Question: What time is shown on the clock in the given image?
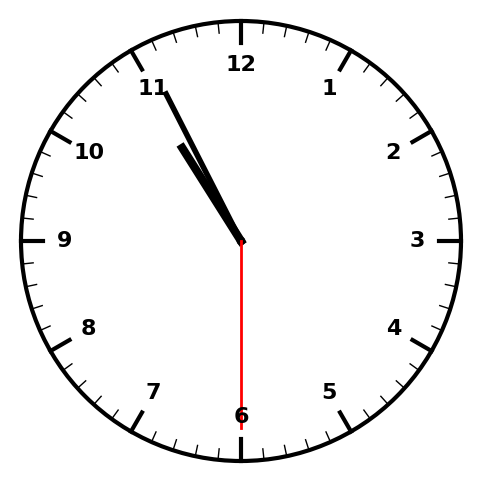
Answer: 10:55:30